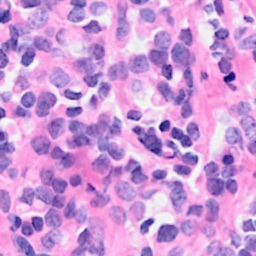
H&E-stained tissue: Breast